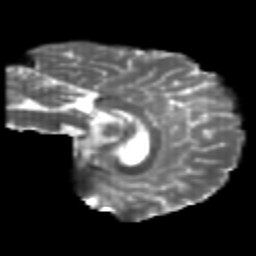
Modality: T2w
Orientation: sagittal
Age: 22
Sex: female
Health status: healthy
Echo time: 0.074 s